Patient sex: M
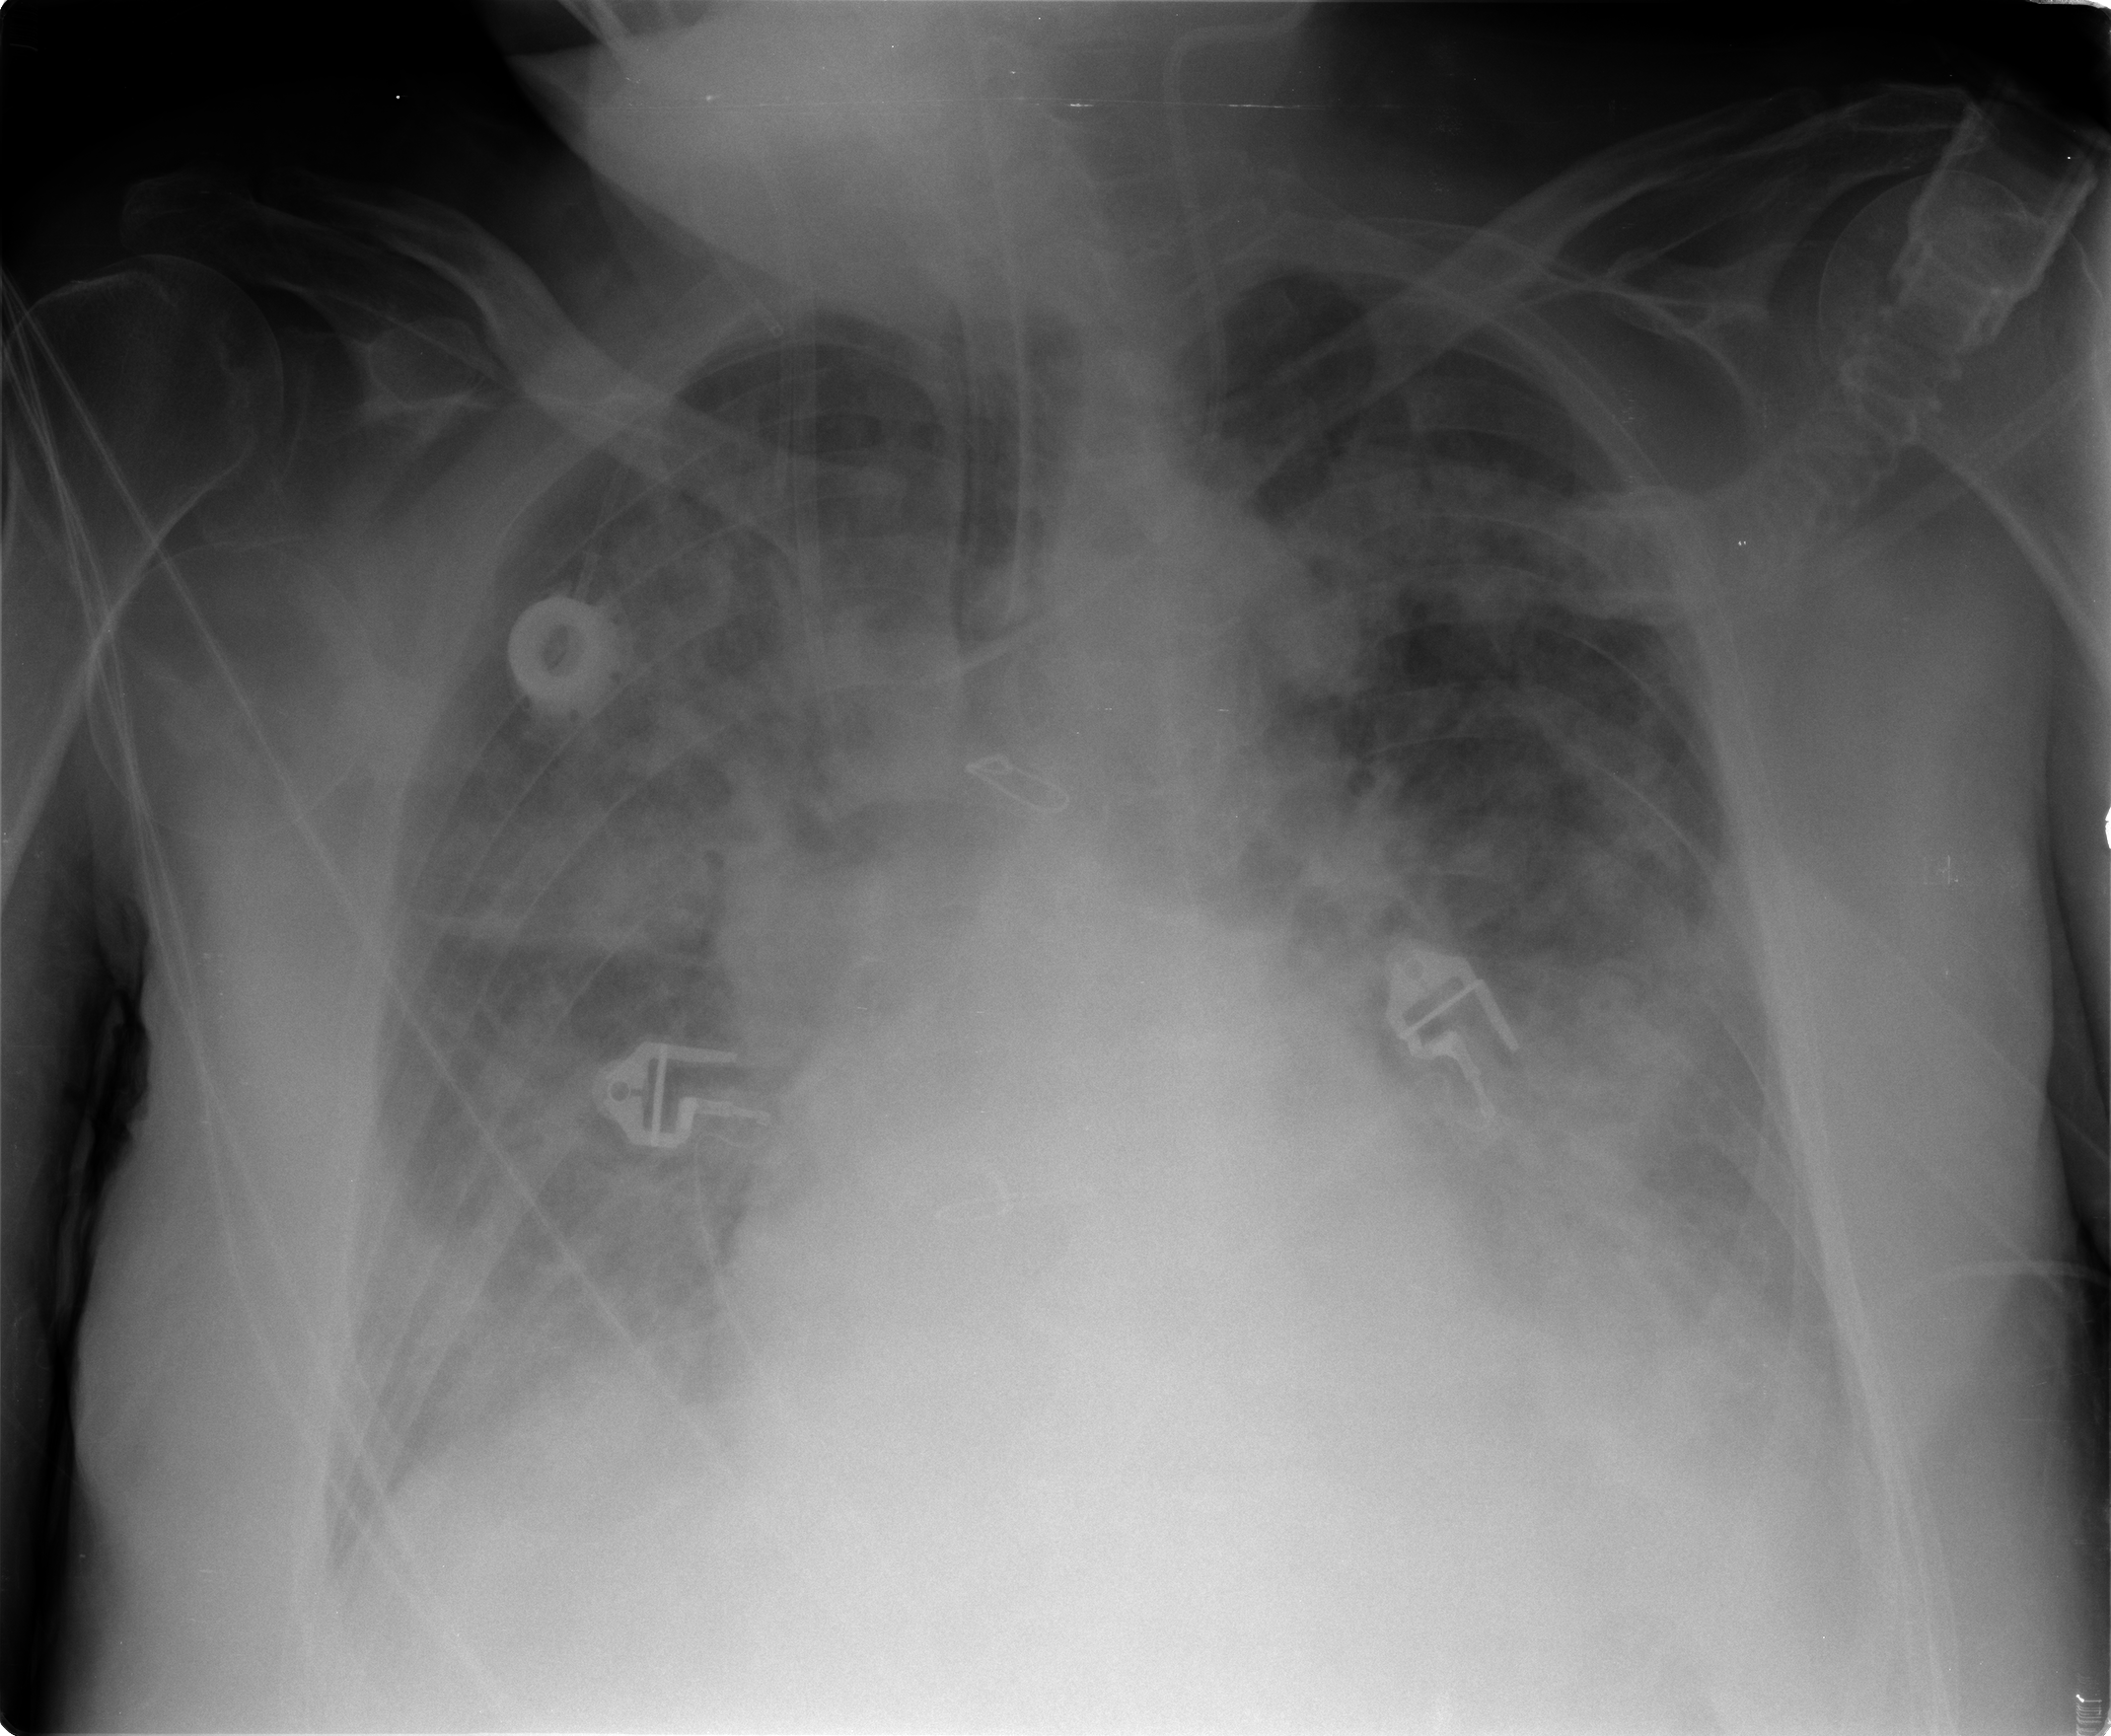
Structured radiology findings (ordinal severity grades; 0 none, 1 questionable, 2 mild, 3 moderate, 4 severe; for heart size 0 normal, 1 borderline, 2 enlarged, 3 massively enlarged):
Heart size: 2
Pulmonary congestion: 3
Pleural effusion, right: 1
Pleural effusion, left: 1
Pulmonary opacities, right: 3
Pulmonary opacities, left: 3
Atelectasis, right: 3
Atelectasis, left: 3